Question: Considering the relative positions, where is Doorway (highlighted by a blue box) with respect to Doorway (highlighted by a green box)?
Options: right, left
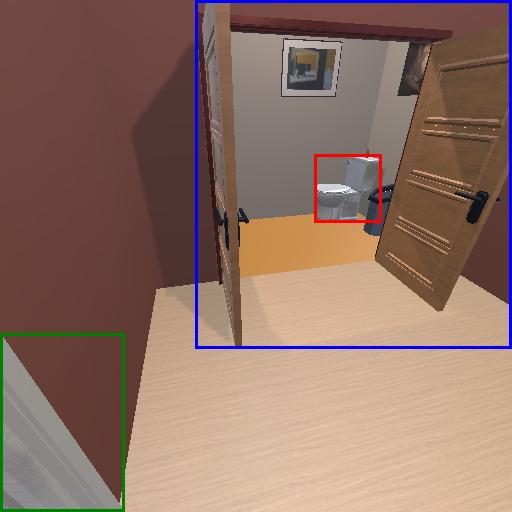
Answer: right